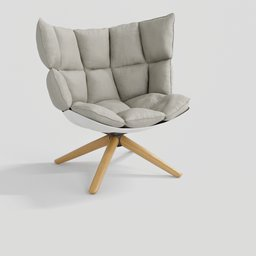
Label: furniture